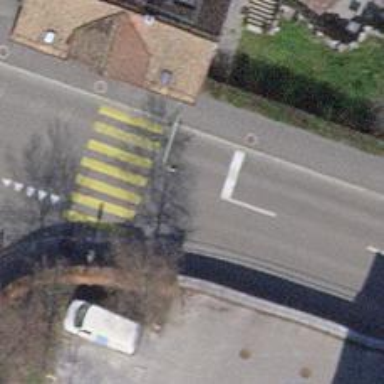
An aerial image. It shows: Road with traffic signals.